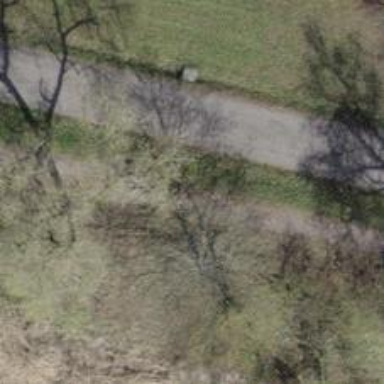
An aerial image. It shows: Brown bench in the vicinity.